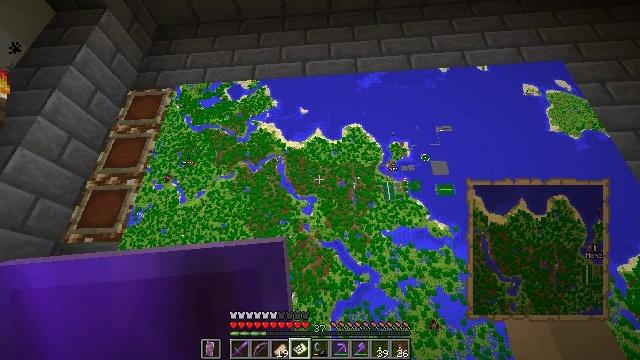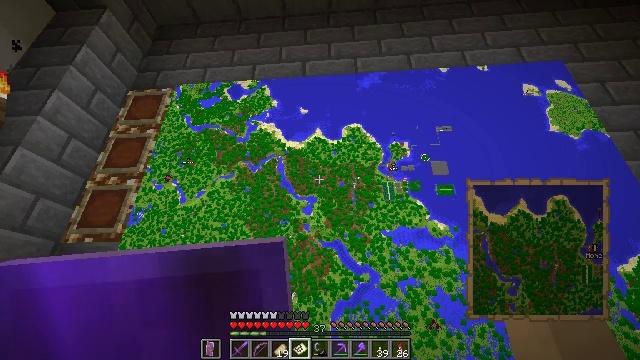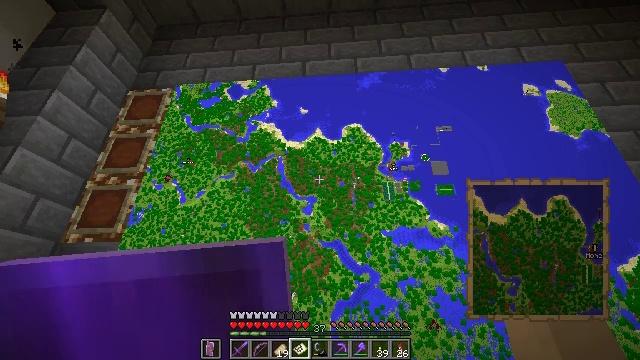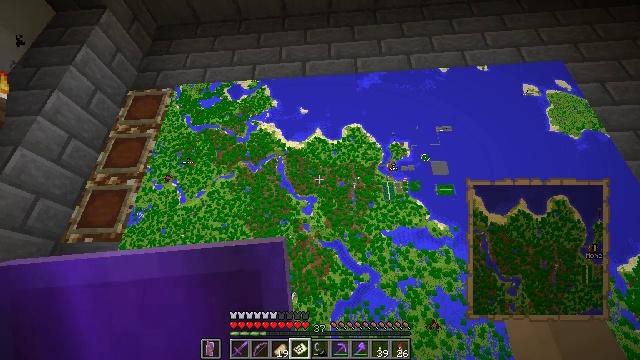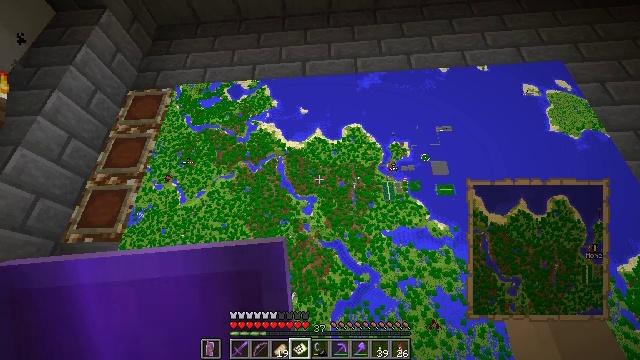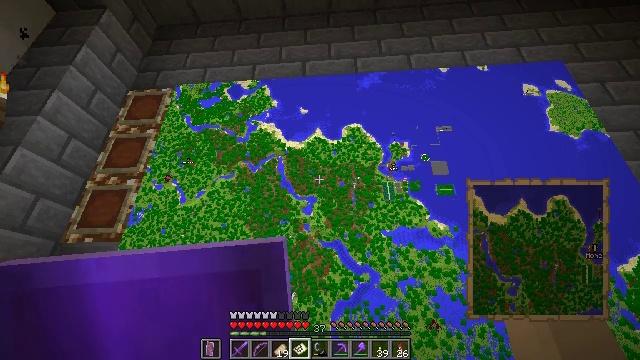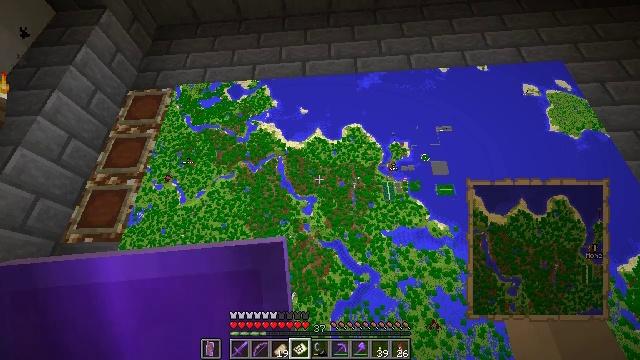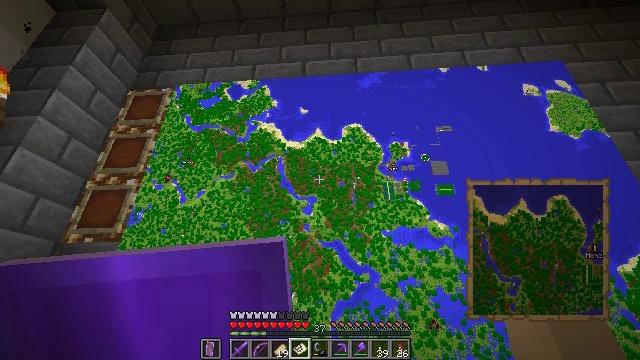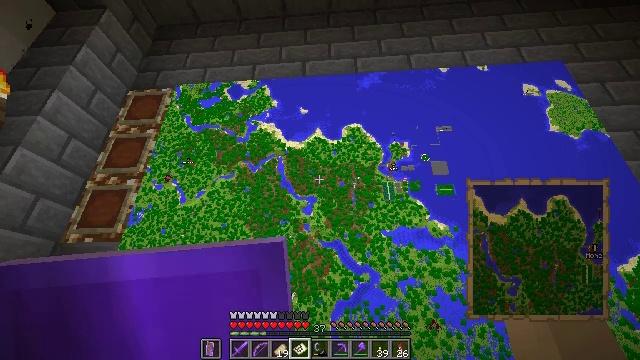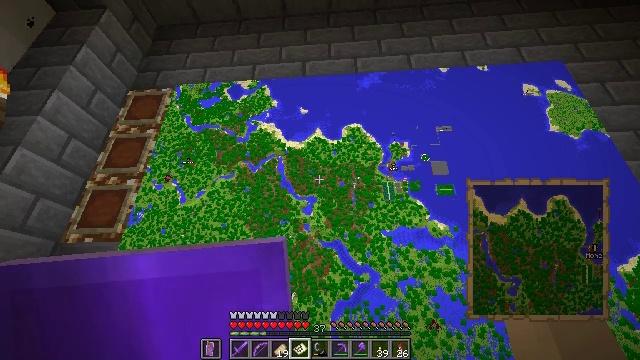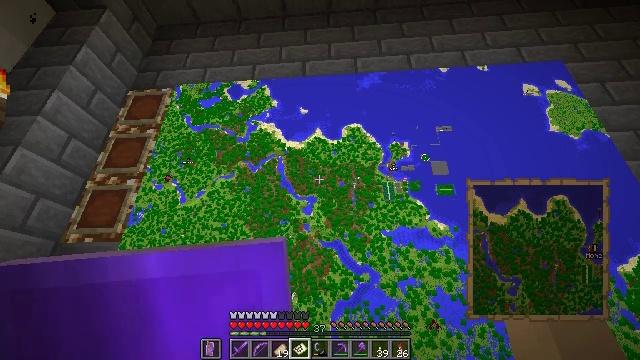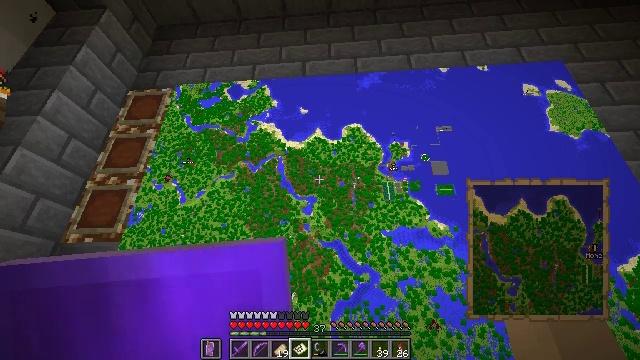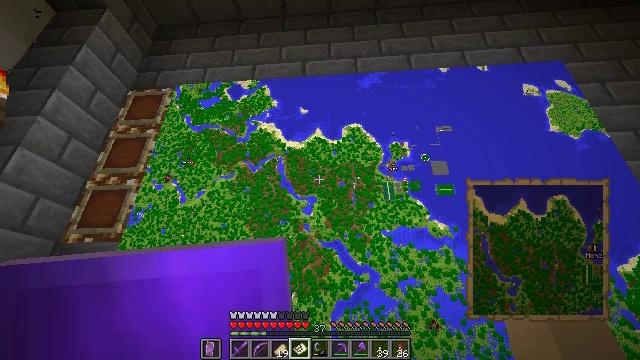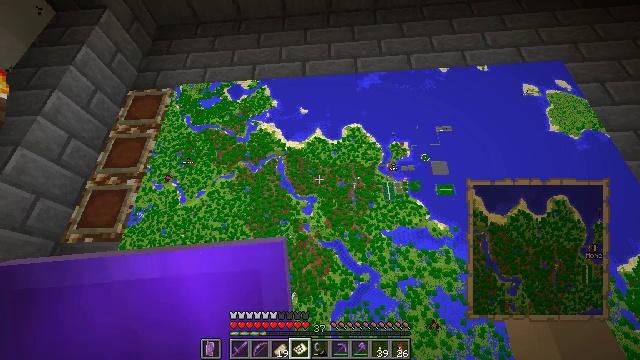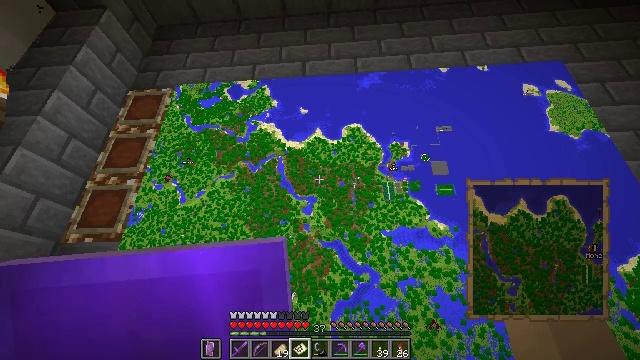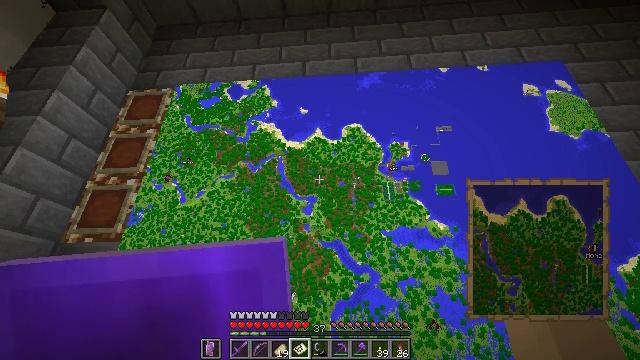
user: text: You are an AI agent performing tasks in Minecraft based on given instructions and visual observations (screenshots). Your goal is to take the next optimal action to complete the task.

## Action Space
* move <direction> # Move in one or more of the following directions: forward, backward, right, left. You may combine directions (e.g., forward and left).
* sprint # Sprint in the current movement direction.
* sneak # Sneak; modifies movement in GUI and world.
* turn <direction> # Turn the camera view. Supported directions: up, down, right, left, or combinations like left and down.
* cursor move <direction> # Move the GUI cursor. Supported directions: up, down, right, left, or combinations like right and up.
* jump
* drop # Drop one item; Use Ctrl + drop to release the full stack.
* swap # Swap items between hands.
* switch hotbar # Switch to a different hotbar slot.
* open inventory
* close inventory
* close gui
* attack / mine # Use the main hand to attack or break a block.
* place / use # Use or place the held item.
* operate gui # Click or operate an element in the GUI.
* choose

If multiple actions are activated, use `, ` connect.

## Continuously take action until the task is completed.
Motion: motion action
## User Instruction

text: Craft the filled map using your resources.
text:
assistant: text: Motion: no_op
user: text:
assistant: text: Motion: no_op
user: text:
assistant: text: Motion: no_op
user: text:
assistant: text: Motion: no_op
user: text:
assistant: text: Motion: no_op
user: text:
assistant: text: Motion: no_op
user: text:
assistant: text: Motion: no_op
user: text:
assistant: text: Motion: no_op
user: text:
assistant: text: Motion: no_op
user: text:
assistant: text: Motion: no_op
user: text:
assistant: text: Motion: no_op
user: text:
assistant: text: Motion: no_op
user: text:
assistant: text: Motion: no_op
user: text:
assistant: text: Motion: no_op
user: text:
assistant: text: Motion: no_op
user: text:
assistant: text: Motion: no_op
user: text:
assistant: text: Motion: no_op
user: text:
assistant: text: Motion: no_op
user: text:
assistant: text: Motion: no_op
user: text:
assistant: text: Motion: move right
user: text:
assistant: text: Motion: move right
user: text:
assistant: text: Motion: move right
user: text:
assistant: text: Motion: no_op
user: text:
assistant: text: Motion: no_op
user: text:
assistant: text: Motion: no_op
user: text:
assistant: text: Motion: no_op
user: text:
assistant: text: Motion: no_op
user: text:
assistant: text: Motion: no_op
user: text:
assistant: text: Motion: no_op
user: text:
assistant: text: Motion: no_op